Question: I have made the 'UIButton' programmatically
'''
togglebutton = [UIButton buttonWithType:UIButtonTypeCustom];
togglebutton.frame = CGRectMake(42, 15, 80, 21);
[togglebutton addTarget:self action:@selector(toggleview)
forControlEvents:UIControlEventTouchUpInside];
[togglebutton setImage:[UIImage imageNamed:@"squ.png"] forState:UIControlStateNormal];
[buttonView addSubview:togglebutton];
'''

It is looked as the right button in above image. Now the requirement is that the selection area of this button should be more than then the uibutton image. So that the user will be able to click the button easily by touching on near by area of particular button.
'''
[togglebutton setImageEdgeInsets: UIEdgeInsetsMake( 0, -30, 0, -25)];
'''
I tried to set the 'image inset' but it making the 'image irregular'. Please look upon this issue.
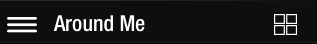
Answer: You can achieve this by setting the button's 'contentEdgeInsets', for example:
'''
toggleButton.contentEdgeInsets = UIEdgeInsetsMake(0, 15, 0, 0); //set as you require
'''